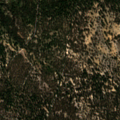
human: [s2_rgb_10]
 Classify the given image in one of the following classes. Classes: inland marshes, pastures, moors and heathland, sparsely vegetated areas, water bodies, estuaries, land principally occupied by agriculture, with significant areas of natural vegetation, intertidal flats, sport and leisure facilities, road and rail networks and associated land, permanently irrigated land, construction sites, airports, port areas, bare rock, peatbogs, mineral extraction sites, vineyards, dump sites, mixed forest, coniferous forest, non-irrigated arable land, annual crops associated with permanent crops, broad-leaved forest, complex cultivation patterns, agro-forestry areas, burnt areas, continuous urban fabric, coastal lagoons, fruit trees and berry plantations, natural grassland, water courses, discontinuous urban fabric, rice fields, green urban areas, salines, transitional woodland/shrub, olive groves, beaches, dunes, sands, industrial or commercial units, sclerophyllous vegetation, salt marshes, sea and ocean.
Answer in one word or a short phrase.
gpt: coniferous forest, mixed forest, transitional woodland/shrub